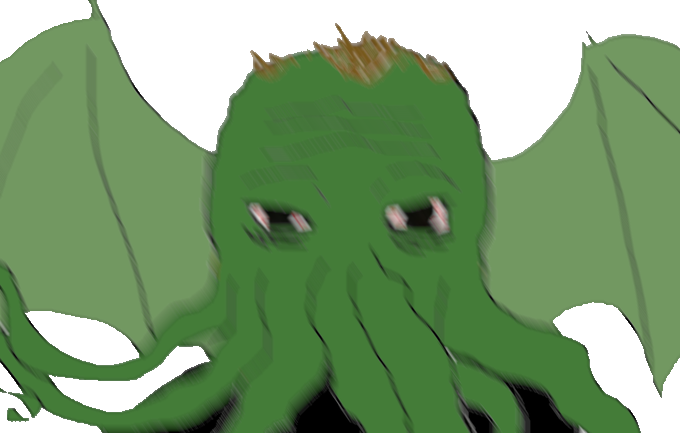
Label: 5_Coomer